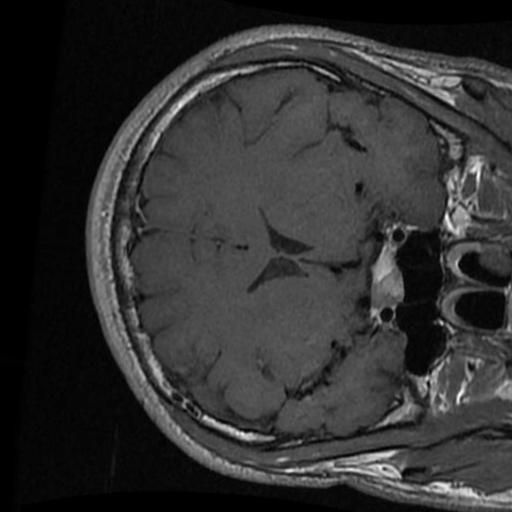
Label: brain_tumor